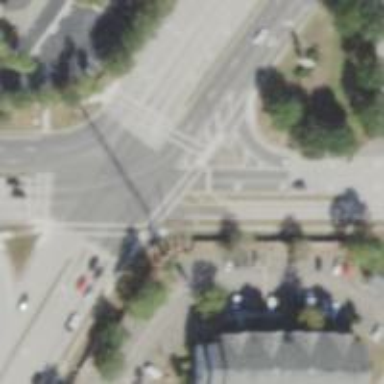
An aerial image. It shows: Uncontrolled crossing on the road.